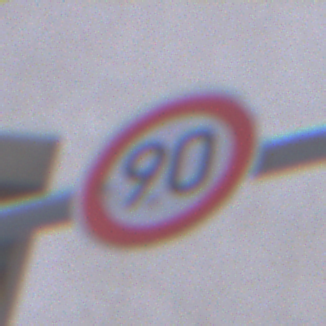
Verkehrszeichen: Geschwindigkeit90
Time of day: MorningAfternoon
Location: Outdoor (Urban)
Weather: PartlyCloudy
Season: NotSpecified
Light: Natural